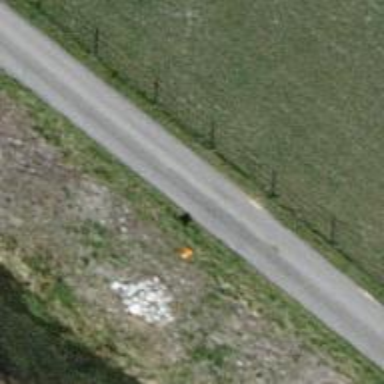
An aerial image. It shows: Pole with roof-covered pipeline marker.